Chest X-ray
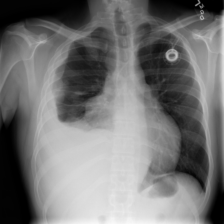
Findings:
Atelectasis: negative
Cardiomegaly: negative
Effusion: negative
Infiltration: negative
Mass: positive
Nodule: negative
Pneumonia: negative
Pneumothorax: negative
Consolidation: negative
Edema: negative
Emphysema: negative
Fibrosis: negative
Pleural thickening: negative
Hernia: negative